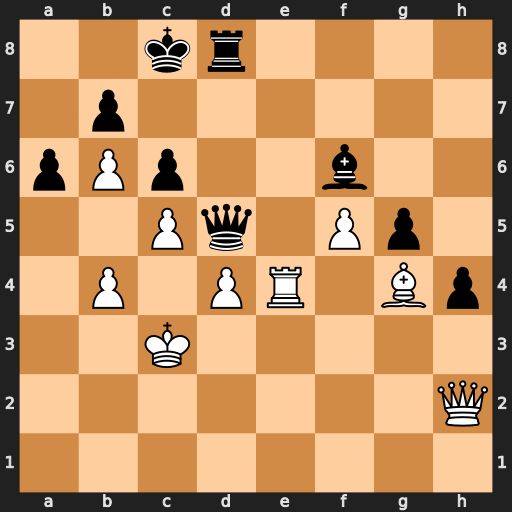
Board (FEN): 2kr4/1p6/pPp2b2/2Pq1Pp1/1P1PR1Bp/2K5/7Q/8
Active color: w
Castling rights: -
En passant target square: -
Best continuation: Qc7#